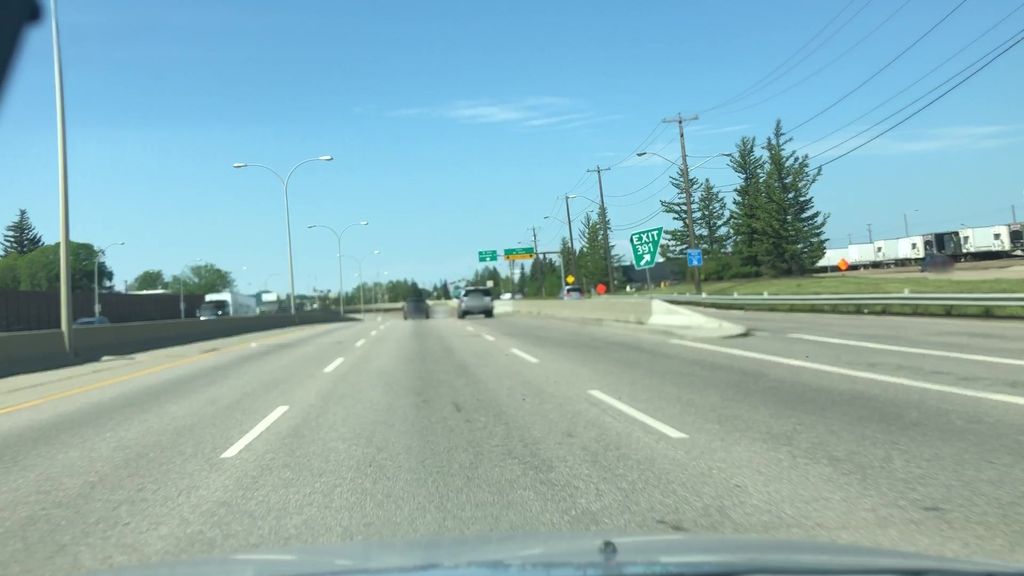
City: edmonton